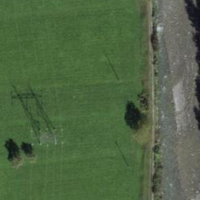
EUNIS habitat code: 52
Species observed at this site:
Euphorbia cyparissias